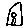
Label: house